Question: I have an () with the following markup:
'''
<div id="ConsentToMarketingEmailsPart">
@Html.LabelFor(m => m.ConsentToMarketingEmails)
@Html.CheckBoxWithTooltipFor(m => m.ConsentToMarketingEmails, new { type = "checkbox", @checked = "checked" })
@Html.ValidationMessageFor(m => m.ConsentToMarketingEmails)
</div>
'''
Although I've tried many patterns, here is an example of a simple CSS style applied to render the --> then in one horizontal line.
'''
#ConsentToMarketingEmailsPart
{
display:inline;
}
'''
No matter what I do it always renders as follows in IE9:

What can I do to make this all render on one line?
---
The following markup is what currently gets rendered:
'''
<div id="ConsentToMarketingEmailsPart">
<label for="ConsentToMarketingEmails">I consent to Marketing Emails</label>
<input data-val="true" data-val-required="The I consent to Marketing Emails field is required." id="ConsentToMarketingEmails" name="ConsentToMarketingEmails" title="Indicates your willingness to except marketing emails" type="checkbox" value="true" /><input name="ConsentToMarketingEmails" type="hidden" value="false" />
<span class="field-validation-valid" data-valmsg-for="ConsentToMarketingEmails" data-valmsg-replace="true"></span>
</div>
'''
This now has the following style which appears to work everywhere except IE9:
'''
#ConsentToMarketingEmailsPart
{
display:inline;
}
#ConsentToMarketingEmailsPart label
{
float: left;
}
'''
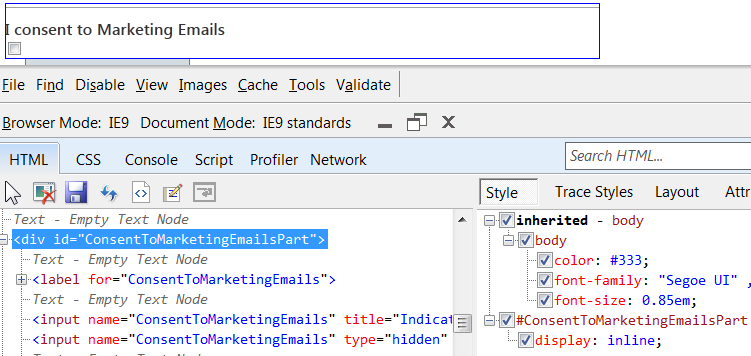
Answer: Figured out the problem... The Label element had an alternate set at a higher level in the document. In IE9 this translated to the result you saw in the Question. Here was the offending CSS.
'''
frameset label
{
display: block;
}
'''